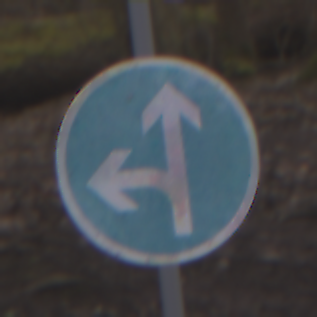
Verkehrszeichen: VorgeschriebeneFahrtrichtungGeradeausOderLinks
Umgebung: Outdoor, Nature
Tageszeit: MorningAfternoon
Wetter: Overcast
Licht: Natural
Jahreszeit: Autumn
Kontrast: LowContrast